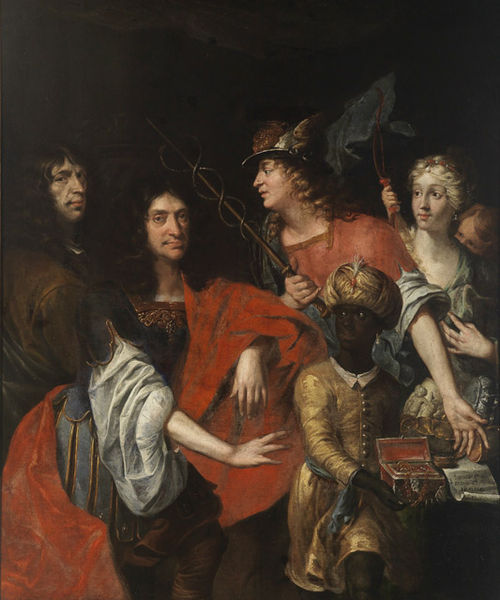
Titel: Allegorie auf die Erwerbung von Surinam durch den Grafen Friedrich Kasimir von Hanau 1669
Künstler: Johann David Welcker
Standort: Karlsruhe
Institution: Staatliche Kunsthalle Karlsruhe
Schlagwörter: blau, dunkel, flügel, gemälde, gruppe, hand, mann, schatten, umhang, menschen, braun, frau, geste, haar, hell, hintergrund, hut, licht, männer, nacht, nase, ohrring, schmuck, schwarz, weiss, blick, dame, rot, schirm, tuch, fächer, gesellschaft, herren, malerei, blond, gesichter, hemd, kappe, angebot, arm, arme, barock, diener, federn, gesicht, haarschmuck, kragen, ärmel, bild, herr, hände, porträt, öl, gewand, gold, haare, lange haare, mantel, adel, familie, kind, blatt, locken, seide, stock, perücke, schrift, papier, stab, hof, ölgemälde, krieg, kaiser, könig, ernst, junge, zeigen, knöpfe, regen, neger, truhe, offen, buch, zettel, geld, angel, kiste, schachtel, adeliger, helm, herrscher, geschenk, allegorie, tizian, portraits, fürst, jagd, rüstung, kasten, harnisch, afrikaner, dunkelhäutig, schwarzer, brief, moor, götter, schlangen, mohr, hermes, golden, schatulle, prunk, merkur, amor, verstecken, flügelhelm, turban, kästchen, netz, schatz, ludwig, zepter, kolonie, dokument, blase, repräsentativ, apotheose, seifenblase, voltaire, schätze, schmuckkästchen, frua, lederjacke, schmuckkasten, kistchen, caravaggio, schatztruhe, ludwig xiv, aeskulap, zauberstab, schattulle, 17. jahrhundert, schatzkästchen, #mohr, schatzkästlein, rotärmel, herod, fürstenporträt, rensaissance, mwrkur